五年级 · 立体几何学
用 8 个 1 立方厘米的小正方体拼成一个大正方体, 拿去 1 个小正方体后, 表面积是 (

方厘米。

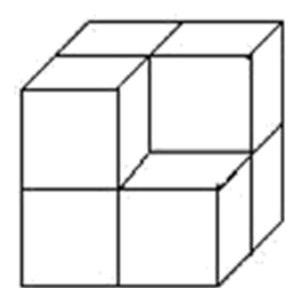
答案: 解24

【分析】用 8 个棱长都是 1 厘米的小正方体拼成一个大正方体, 这个大正方体的棱长是 2 厘米, 根据正方体的表面积公式: $S=6 \mathrm{a}^{2}$, 把数据分别代入公式解答。

【详解】 $2 \times 2 \times 6$

$=4 \times 6$

$=24$ (平方厘米)

【点睛】此题主要考查正方体的表面积公式、体积公式的灵活运用, 关键是熟记公式。